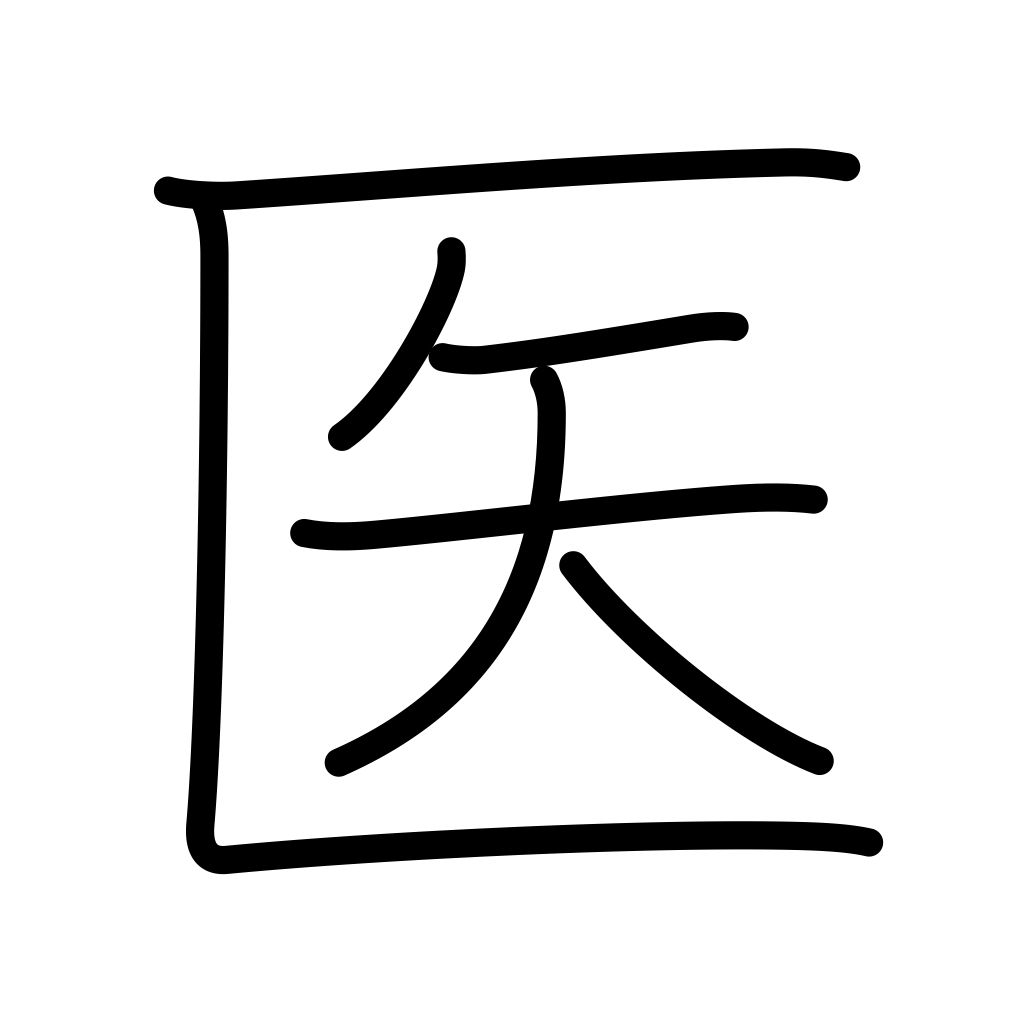
Meaning: doctor, medicine